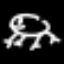
Label: frog